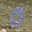
Label: 0